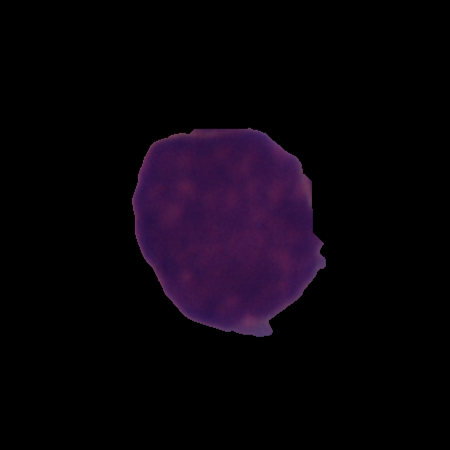
Label: cancer